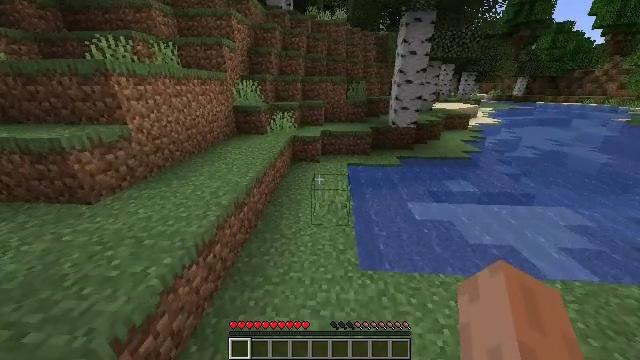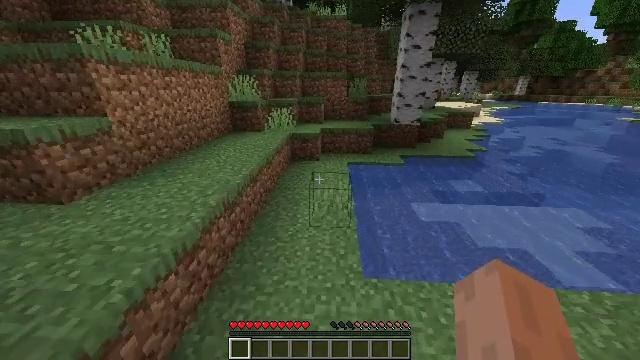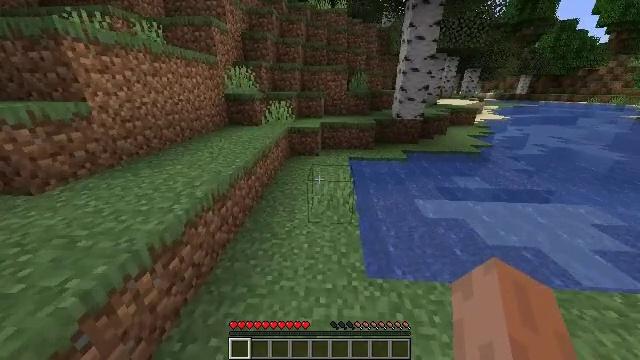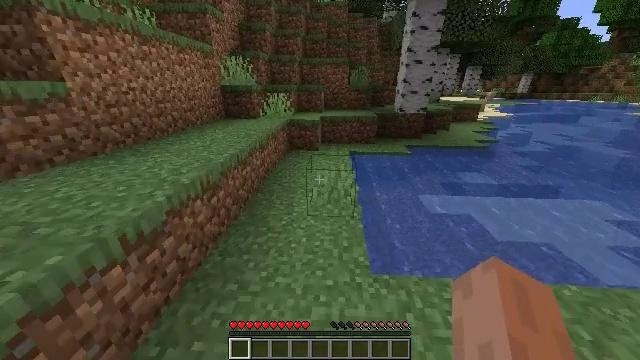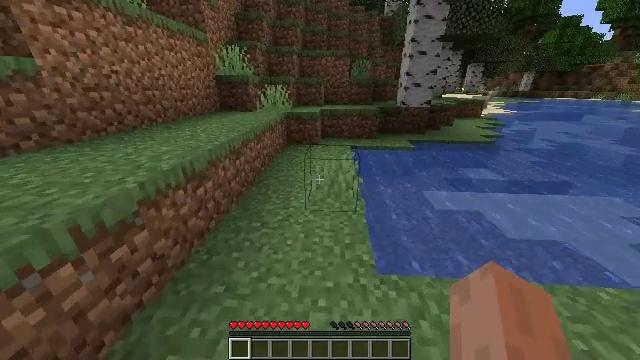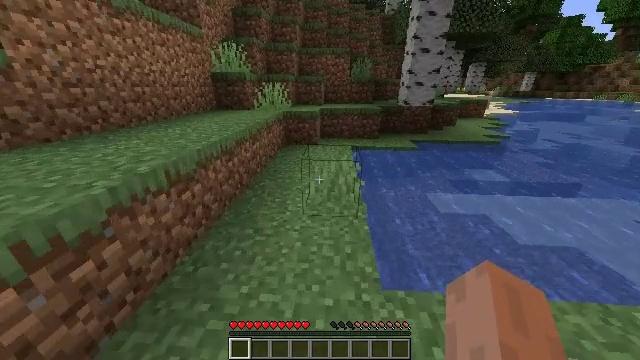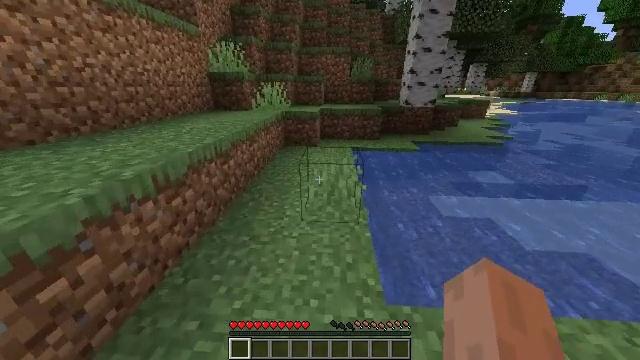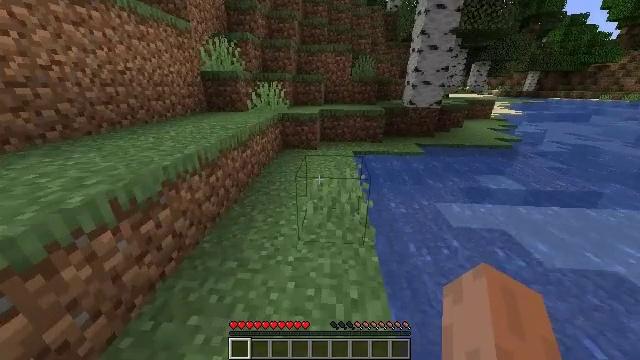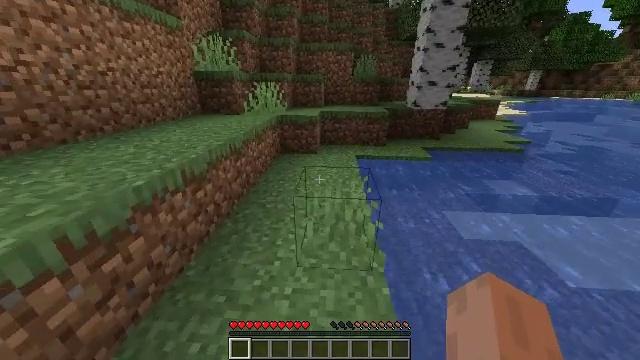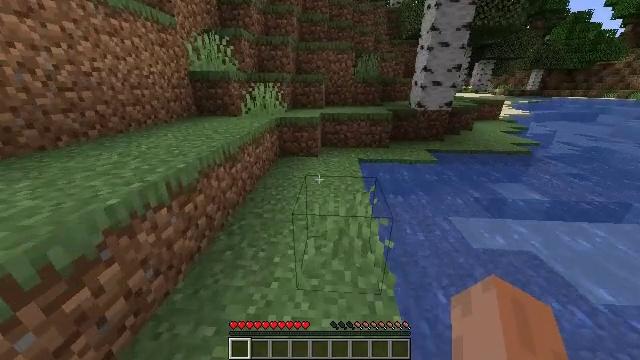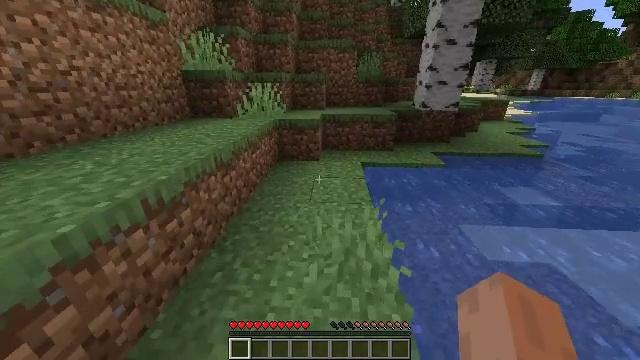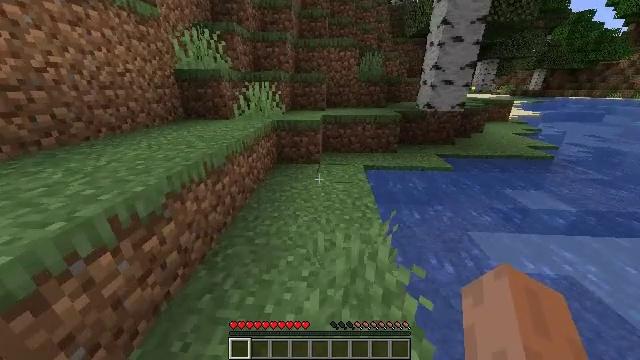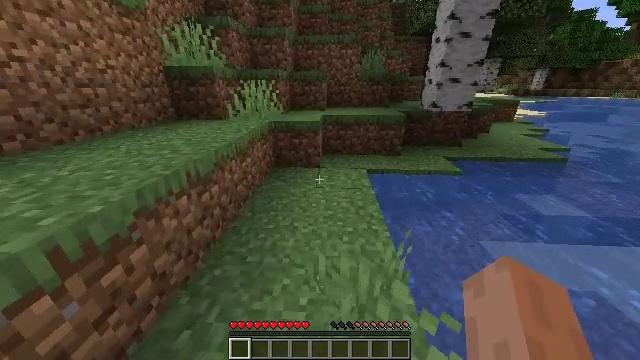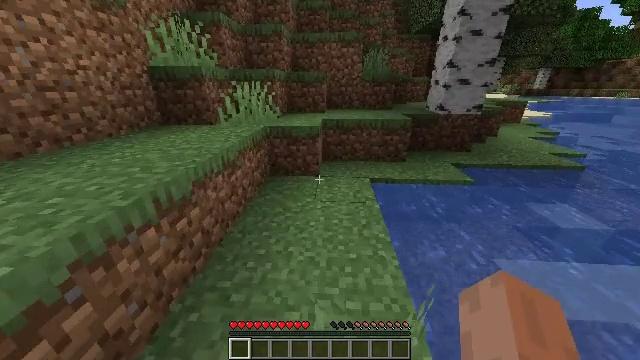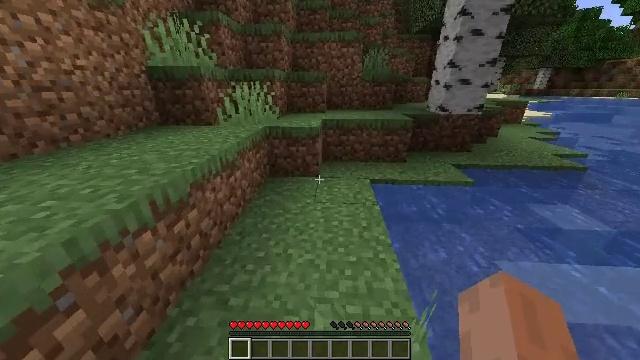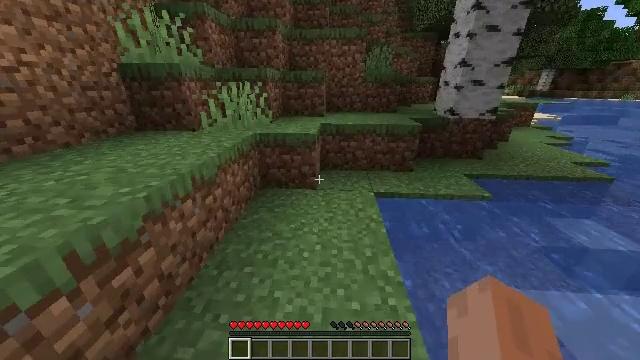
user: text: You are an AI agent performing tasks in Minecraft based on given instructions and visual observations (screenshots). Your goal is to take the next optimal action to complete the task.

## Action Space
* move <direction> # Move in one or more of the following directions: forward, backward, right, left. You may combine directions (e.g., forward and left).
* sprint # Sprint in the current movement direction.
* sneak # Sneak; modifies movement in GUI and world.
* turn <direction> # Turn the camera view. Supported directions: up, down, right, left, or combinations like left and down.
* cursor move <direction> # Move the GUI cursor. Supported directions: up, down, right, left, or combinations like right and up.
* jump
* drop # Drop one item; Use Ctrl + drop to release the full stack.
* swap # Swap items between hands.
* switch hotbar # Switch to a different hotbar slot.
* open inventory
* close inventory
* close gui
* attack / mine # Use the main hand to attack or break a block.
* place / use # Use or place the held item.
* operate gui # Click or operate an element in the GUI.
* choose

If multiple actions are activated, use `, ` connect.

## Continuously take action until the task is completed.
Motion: motion action
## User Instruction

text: Break the peony to collect it.
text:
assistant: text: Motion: move forward, sprint
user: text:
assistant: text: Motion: move forward, sprint
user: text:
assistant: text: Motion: move forward, sprint
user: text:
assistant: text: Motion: move forward, sprint
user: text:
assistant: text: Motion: move forward, sprint
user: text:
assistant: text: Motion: move forward, sprint
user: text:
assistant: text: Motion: move forward, sprint
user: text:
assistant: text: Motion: move forward, sprint
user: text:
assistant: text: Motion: move forward, sprint
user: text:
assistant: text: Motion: move forward, sprint
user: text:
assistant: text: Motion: move forward, sprint
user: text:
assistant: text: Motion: move forward, sprint
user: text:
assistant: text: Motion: move forward, sprint
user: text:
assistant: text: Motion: move forward, sprint
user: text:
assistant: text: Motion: move forward, sprint
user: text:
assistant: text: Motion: move forward, sprint
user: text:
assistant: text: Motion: move forward, sprint, turn left
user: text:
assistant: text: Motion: move forward, sprint, turn left
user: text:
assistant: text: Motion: move forward, sprint, turn left and up
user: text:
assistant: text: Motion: move forward, sprint, turn left
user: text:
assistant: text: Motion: move forward, sprint, turn left
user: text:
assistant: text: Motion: move forward, sprint, turn left and up
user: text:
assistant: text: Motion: move forward, sprint, turn left
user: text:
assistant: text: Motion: move forward, sprint, jump
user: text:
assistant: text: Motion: move forward, sprint, jump
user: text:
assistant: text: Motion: move forward, sprint, jump
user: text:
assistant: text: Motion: move forward, sprint, jump
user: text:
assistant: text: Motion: move forward, sprint, jump
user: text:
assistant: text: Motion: move forward, sprint, jump
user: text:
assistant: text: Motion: move forward, sprint, jump